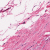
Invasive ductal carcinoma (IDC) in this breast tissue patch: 0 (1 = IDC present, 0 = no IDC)